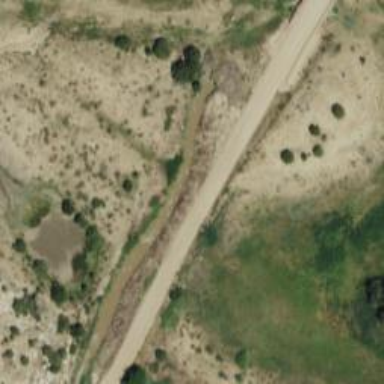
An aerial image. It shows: Irrigation canal used for providing water to the land.